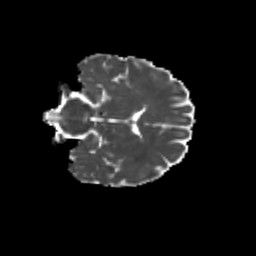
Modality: MD
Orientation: coronal
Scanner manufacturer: siemens
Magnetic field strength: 3 T
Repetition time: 9.2 s
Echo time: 0.084 s